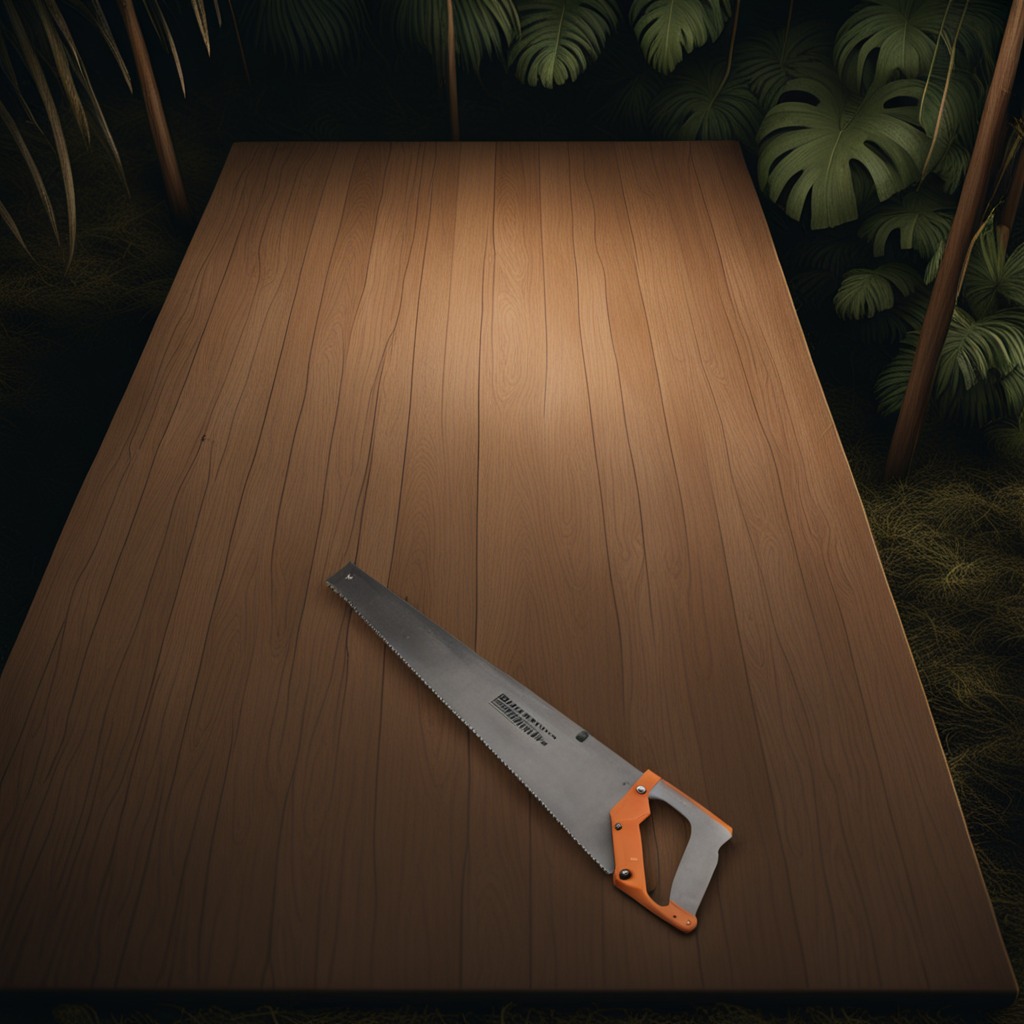
A metal saw lies on a wooden table inside a jungle field workshop tent at night.